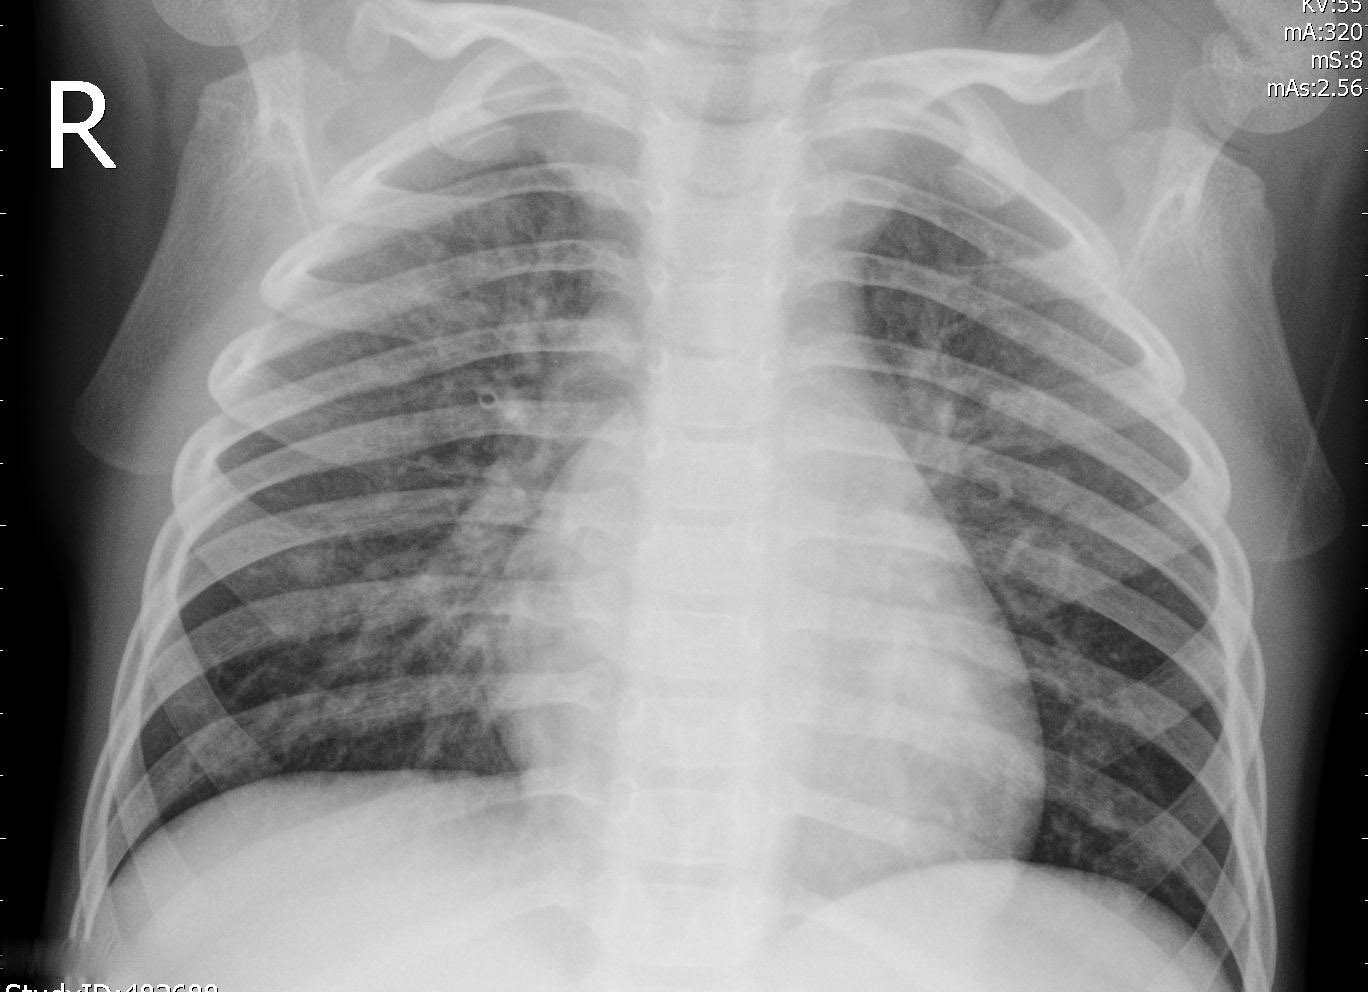
Diagnosis: PNEUMONIA